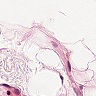
Metastatic tissue present: no